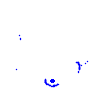
Particle: proton